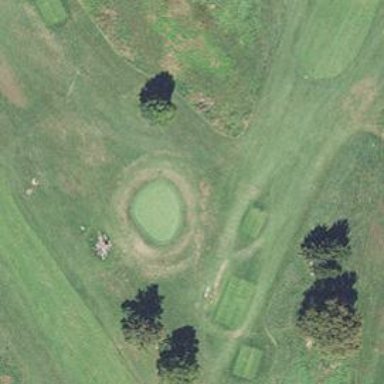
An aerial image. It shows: Golf hole.